Question: I have the following two graphs, I need the legend(color map) to start from same value, how is this possible to set. For instance in both graph it should be from 5600 till 6100. Thanks help is highly appreciated
'''
data = np.genfromtxt("C:/data/time.csv", delimiter=",", names=["x", "y","z"])
x, y, z = zip(*data)
fig = plt.figure()
ax = plt.axes(projection='3d')
ax.set_xlabel('CPU(%)')
ax.set_ylabel('Memory (%)')
ax.set_zlabel('Service downtime (ms)')
ax.set_zlim(0,8000)
ax.plot_trisurf(np.array(x),np.array(y),np.array(z),cmap='viridis', edgecolor='none')
surf = ax.plot_trisurf(np.array(x), np.array(y), np.array(z),cmap='viridis',linewidth=0)
fig.colorbar(surf, shrink=0.5, aspect=9)
'''

<URL>
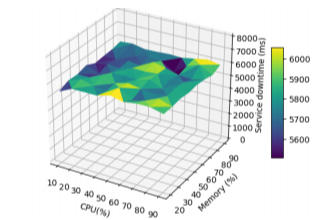
Answer: The color map, in your case 'viridis', will automatically determine which values to use as upper and lower bound.
You can fix these values in 'plot_trisurf''s constructor using 'vmin' and 'vmax' (<URL>:
'''
ax.plot_trisurf(np.array(x),np.array(y),np.array(z),cmap='viridis', edgecolor='none', vmin=5600, vmax=6100)
surf = ax.plot_trisurf(np.array(x), np.array(y), np.array(z),cmap='viridis',linewidth=0, vmin=5600, vmax=6100)
'''